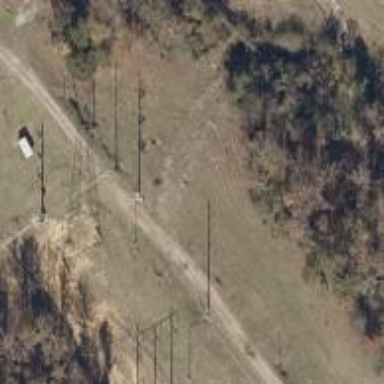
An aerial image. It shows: Power pole.